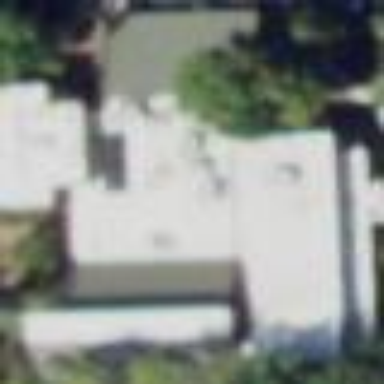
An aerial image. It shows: Building that serves as library.